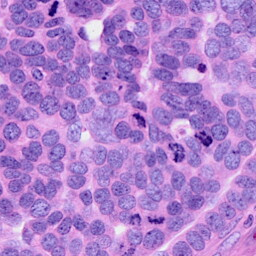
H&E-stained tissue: Ovarian